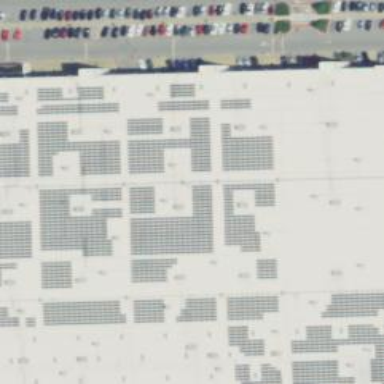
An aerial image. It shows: Solar power generator using photovoltaic method with solar photovoltaic panel types.